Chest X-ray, AP view. Patient: 34 years old, sex F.
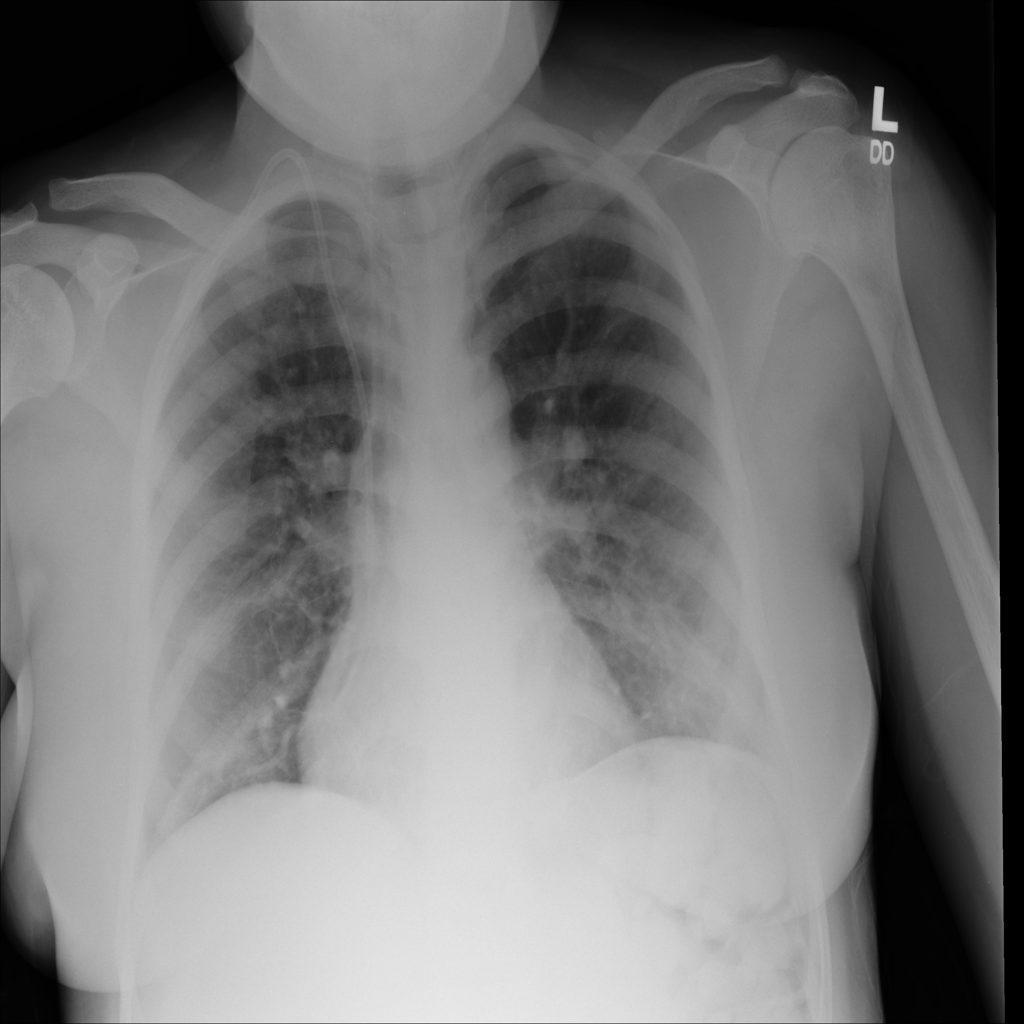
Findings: No Finding